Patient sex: M
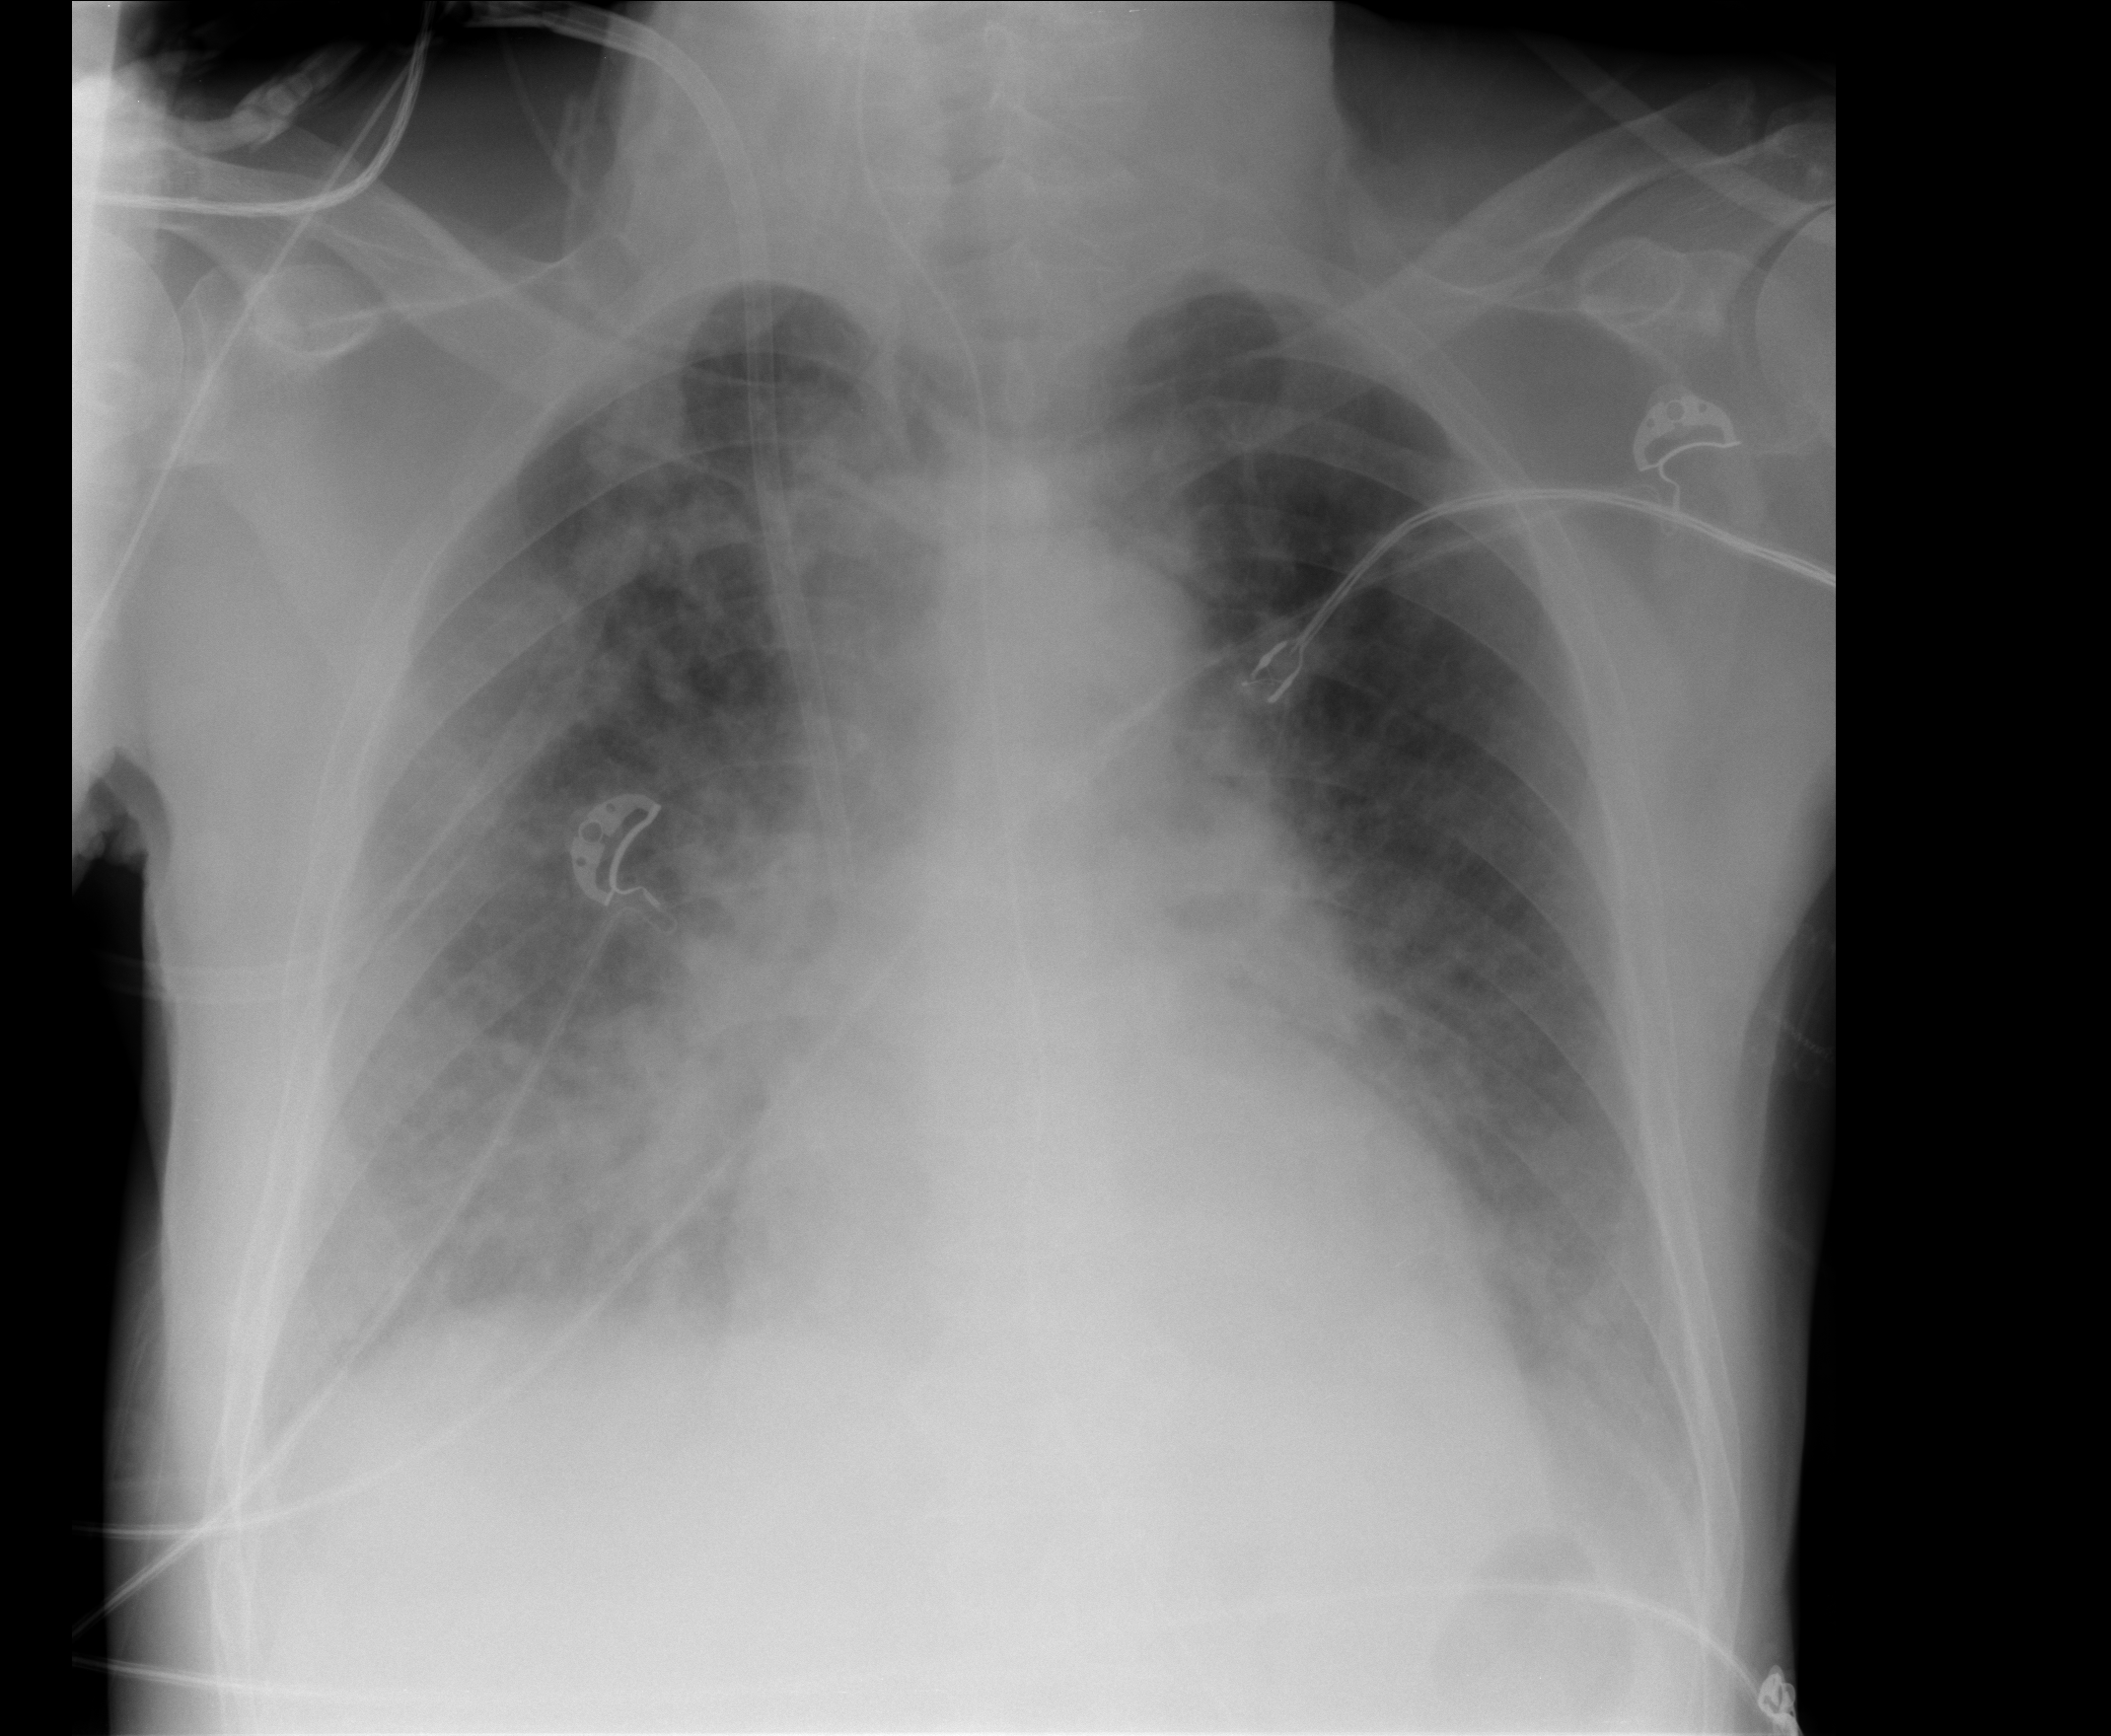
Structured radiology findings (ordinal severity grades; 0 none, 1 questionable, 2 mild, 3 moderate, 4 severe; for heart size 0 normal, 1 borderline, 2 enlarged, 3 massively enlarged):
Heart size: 1
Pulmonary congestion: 2
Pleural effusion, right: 0
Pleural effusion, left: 0
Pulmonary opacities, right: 3
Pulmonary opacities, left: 0
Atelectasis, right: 0
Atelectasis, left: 0